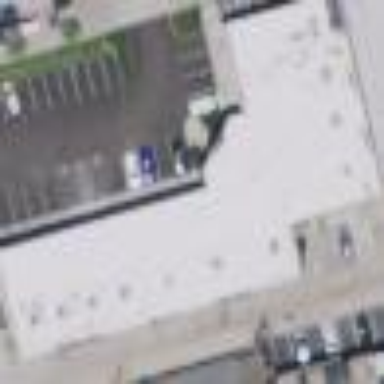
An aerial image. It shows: Commercial building.